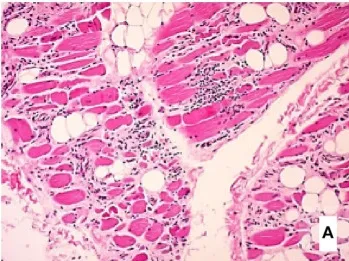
Left vastus lateralis biopsy histological images showing. Marked variability in muscle fiber size, increased interstitial connective tissue, and ,several inflammatory infiltrates (H&E stain).
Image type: pathology (h&e)